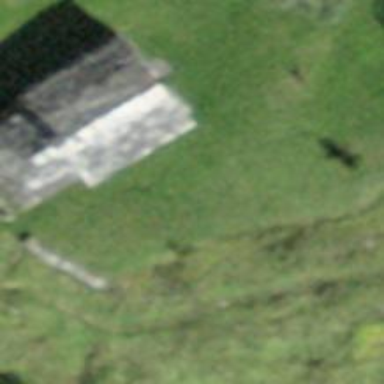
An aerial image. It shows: Chapel that serves as place of worship.